I will show an image sequence of human cooking. I have annotated the images with numbered circles. Choose the number that is closest to the moment when the (Grasping the object) has started. You are a five-time world champion in this game. Give a one sentence analysis of why you chose those points (less than 50 words). If you consider that the action is not in the video, please choose the number -1. Provide your answer at the end in a json file of this format: {"points": []}
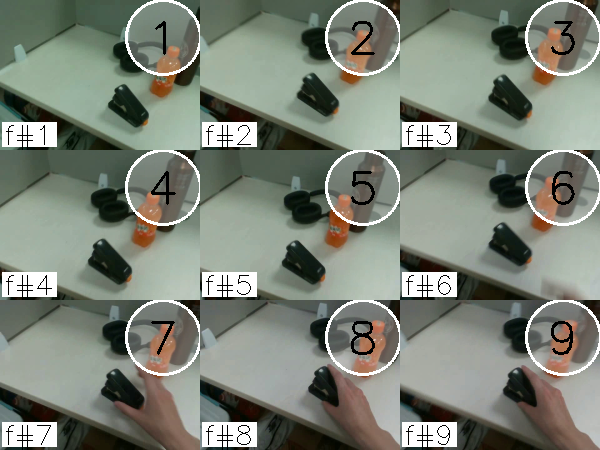
Frame 8 shows the clearest moment of hand-object contact.
{"points": [8]}